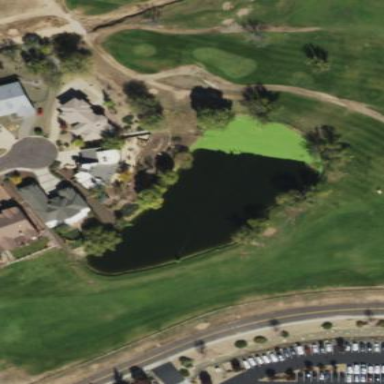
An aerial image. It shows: Golf fairway surrounded by grass.